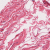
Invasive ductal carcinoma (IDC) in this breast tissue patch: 0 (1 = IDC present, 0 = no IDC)